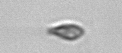
Label: Cryptophyta